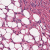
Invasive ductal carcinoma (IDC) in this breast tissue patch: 0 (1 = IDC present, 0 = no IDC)